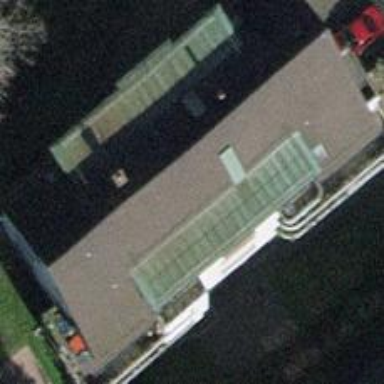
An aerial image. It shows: Gabled roof adorns the apartments building.